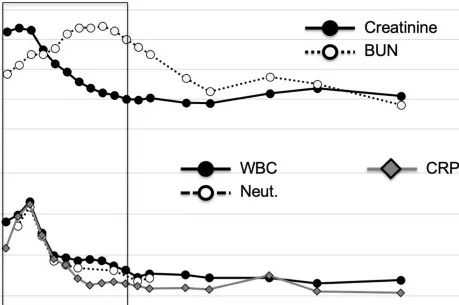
Time course of clinical parameters in this subject. After prolapsed uterus reduction, ureteral stenting and starting antibiotics, her inflammation markers were markedly improved. She was transferred from intensive care unit to general ward at day 10. After then, her renal function and inflammatory markers were gradually normalized and she was finally discharged about 1 month after admission.
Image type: pathology (immunostaining)